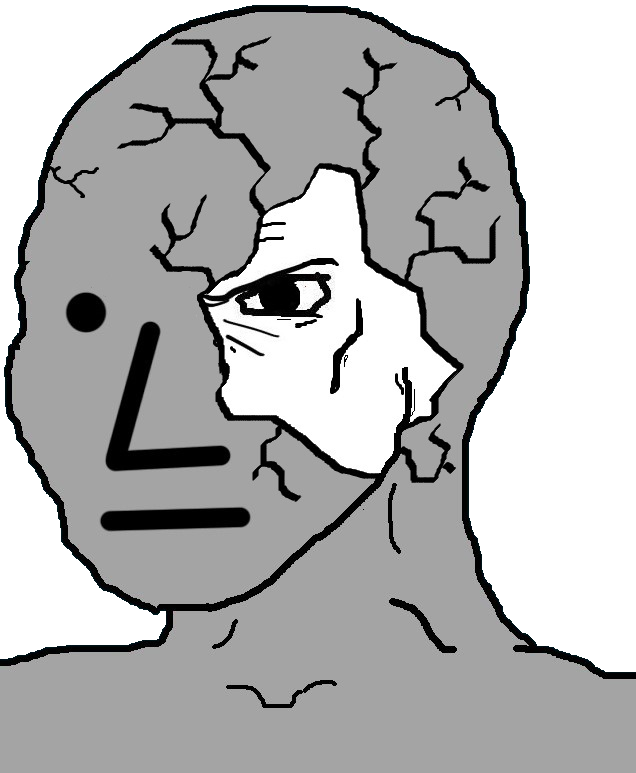
Label: 5_NPC